Field crop: tomato
Growth stage: 1
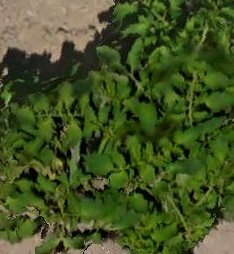
Species: tomato